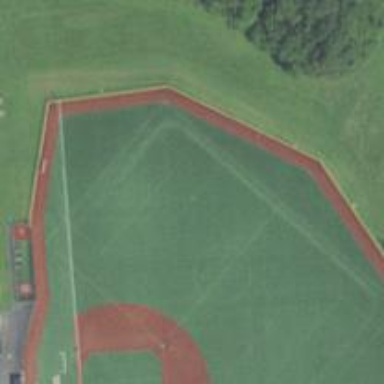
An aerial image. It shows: Baseball pitch for leisure land.